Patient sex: M
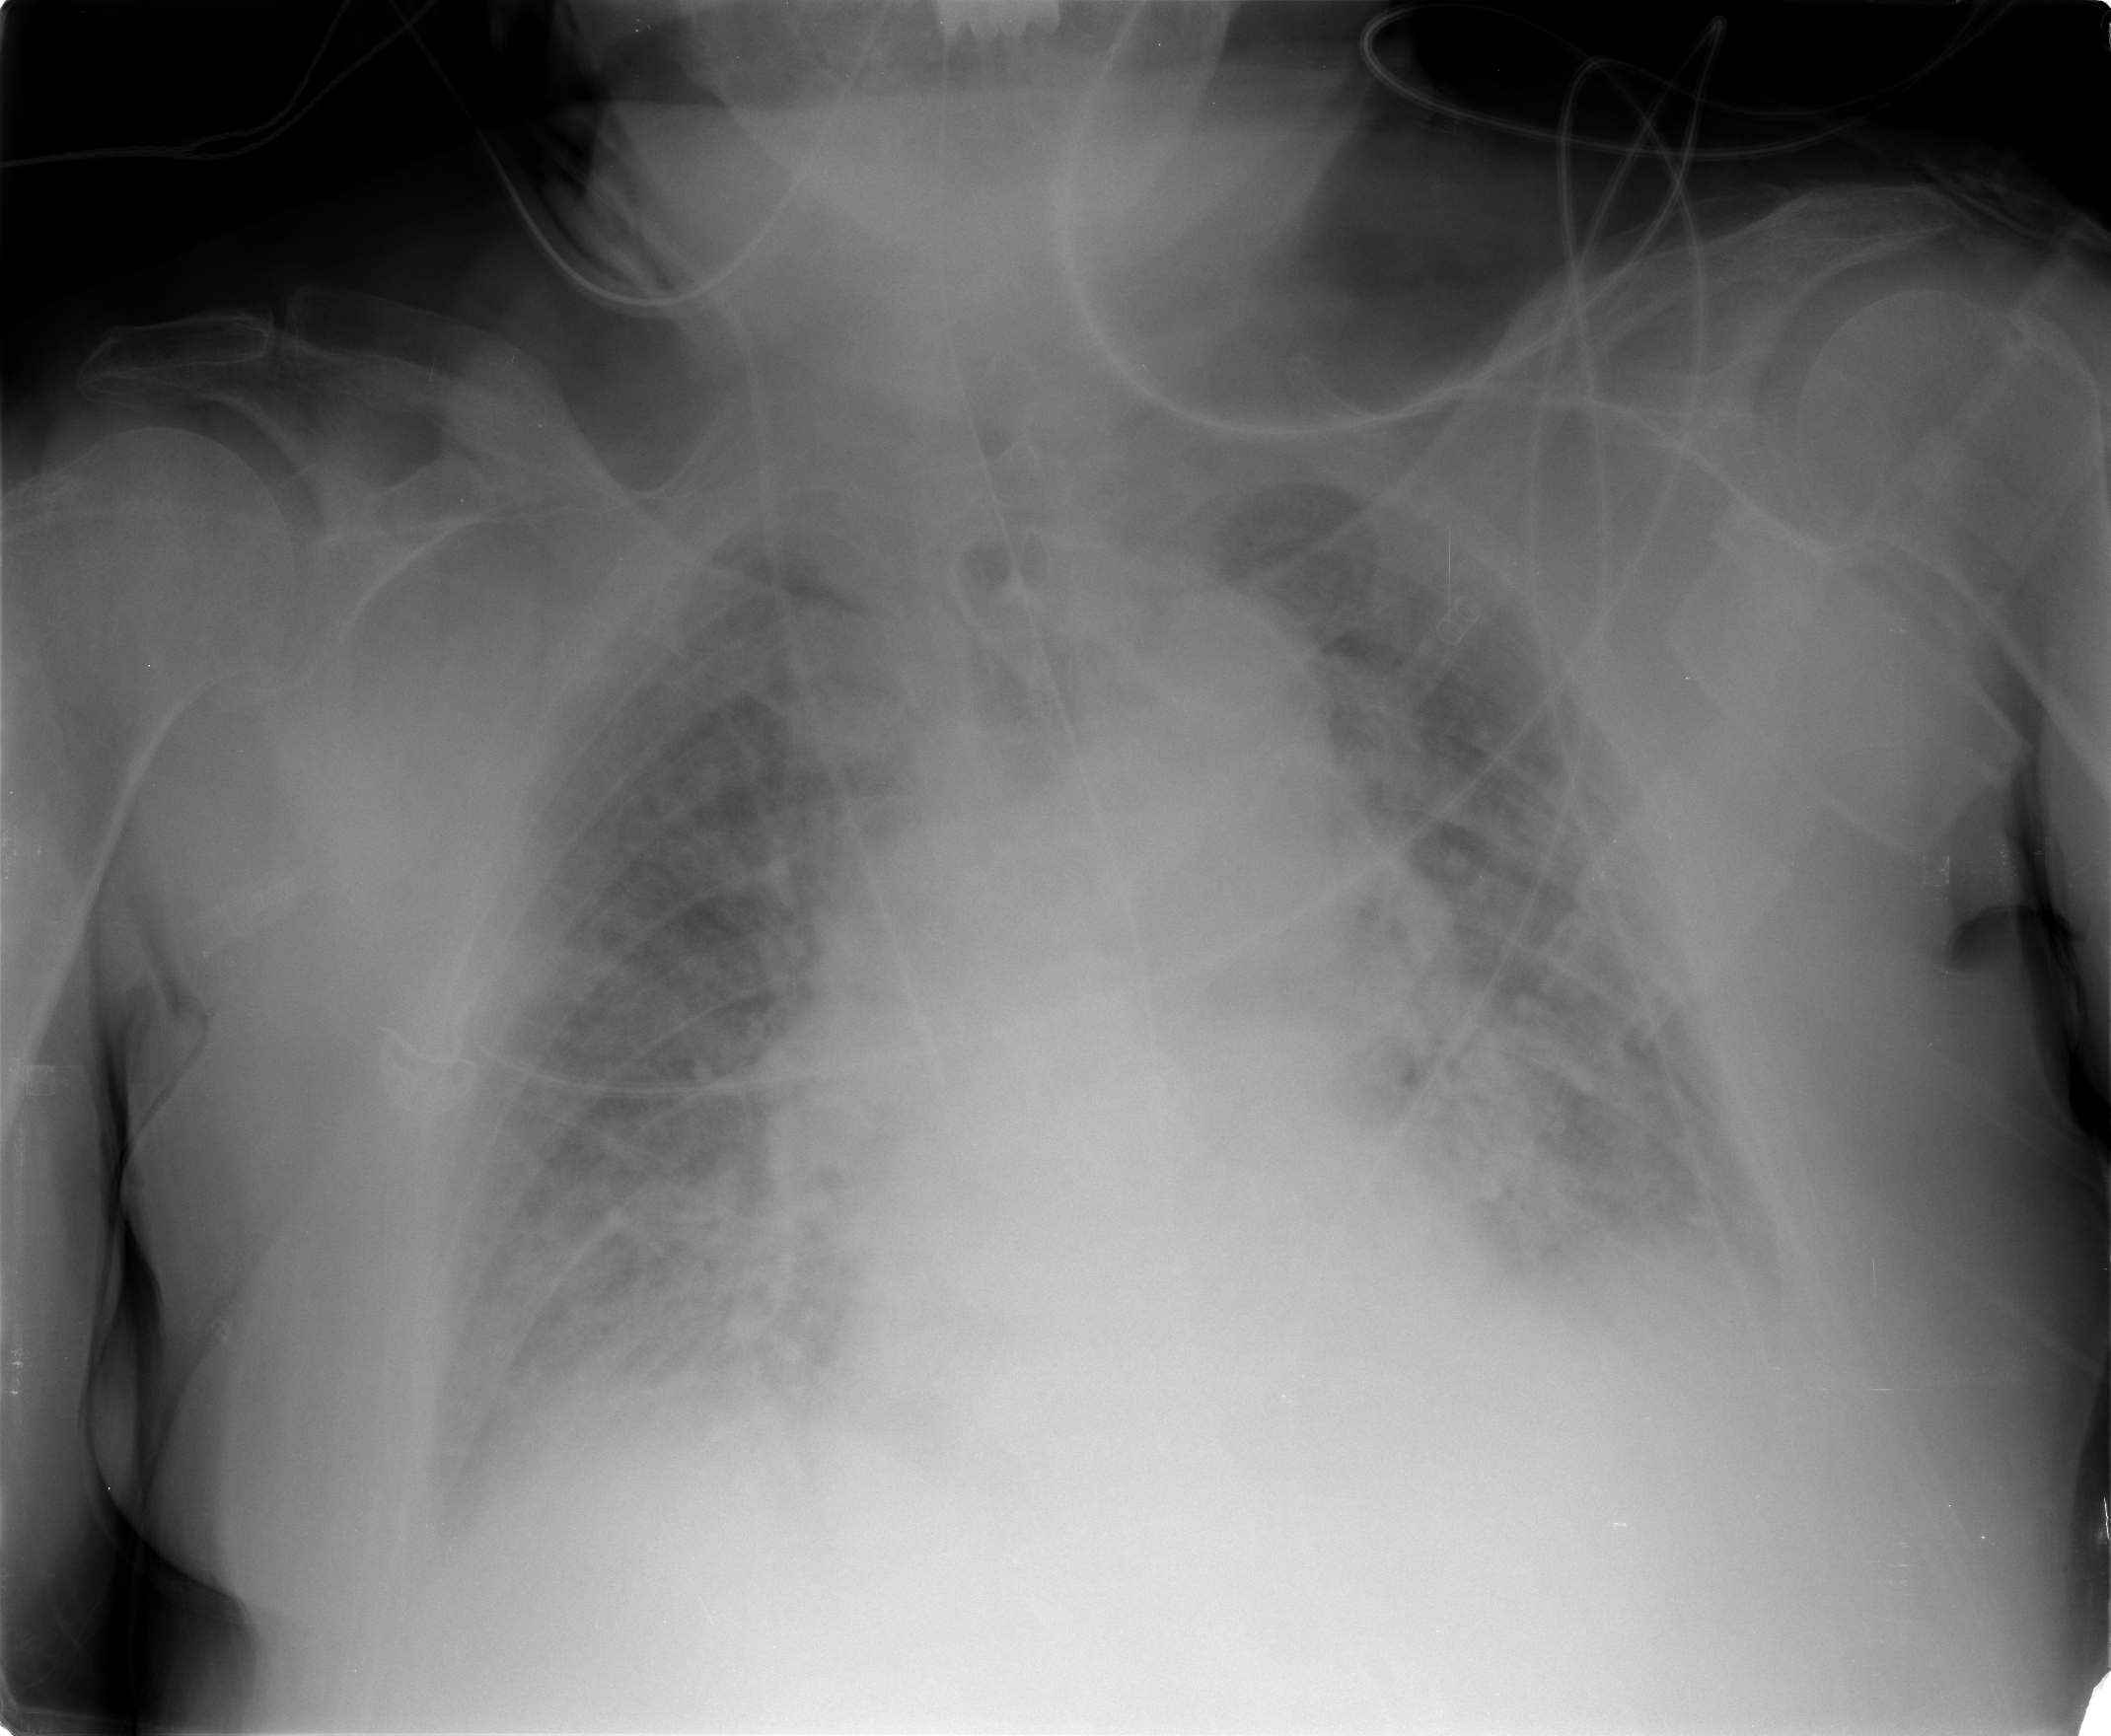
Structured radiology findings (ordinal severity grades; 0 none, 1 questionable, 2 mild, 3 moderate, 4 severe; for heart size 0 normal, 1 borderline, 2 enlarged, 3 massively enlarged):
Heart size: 2
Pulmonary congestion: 4
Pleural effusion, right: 2
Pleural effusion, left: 2
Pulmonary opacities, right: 2
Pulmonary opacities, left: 2
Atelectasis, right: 2
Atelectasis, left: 2